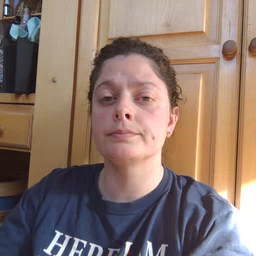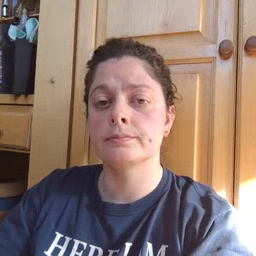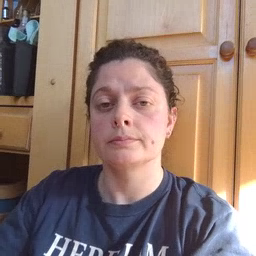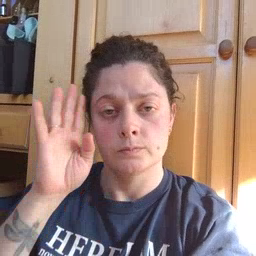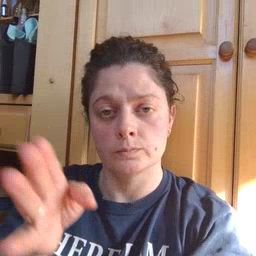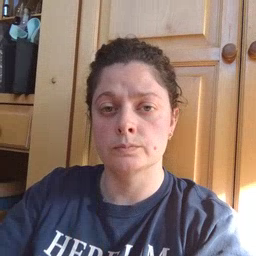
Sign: hello